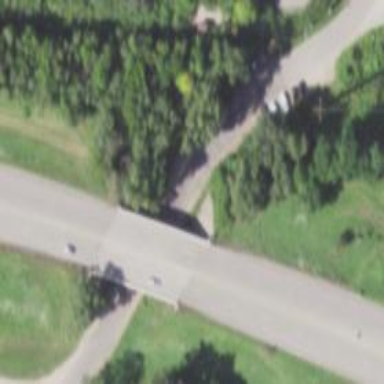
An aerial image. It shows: Bridge over trunk highway with expressway.